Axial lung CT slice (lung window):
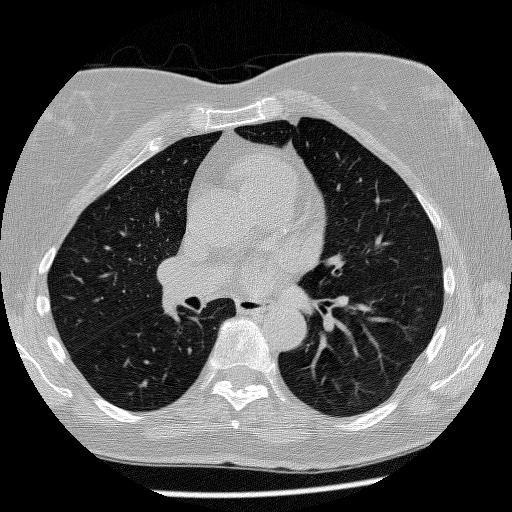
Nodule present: no